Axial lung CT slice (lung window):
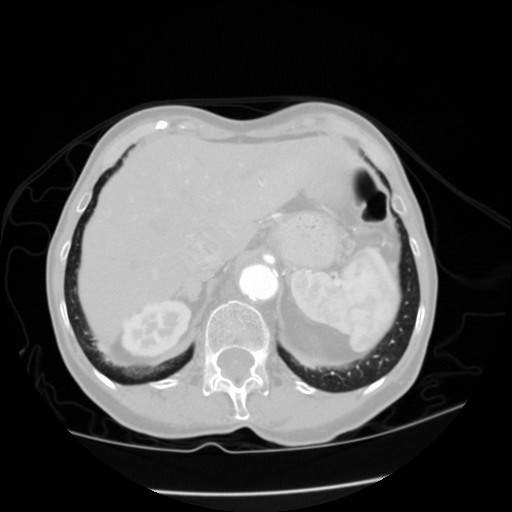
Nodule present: no